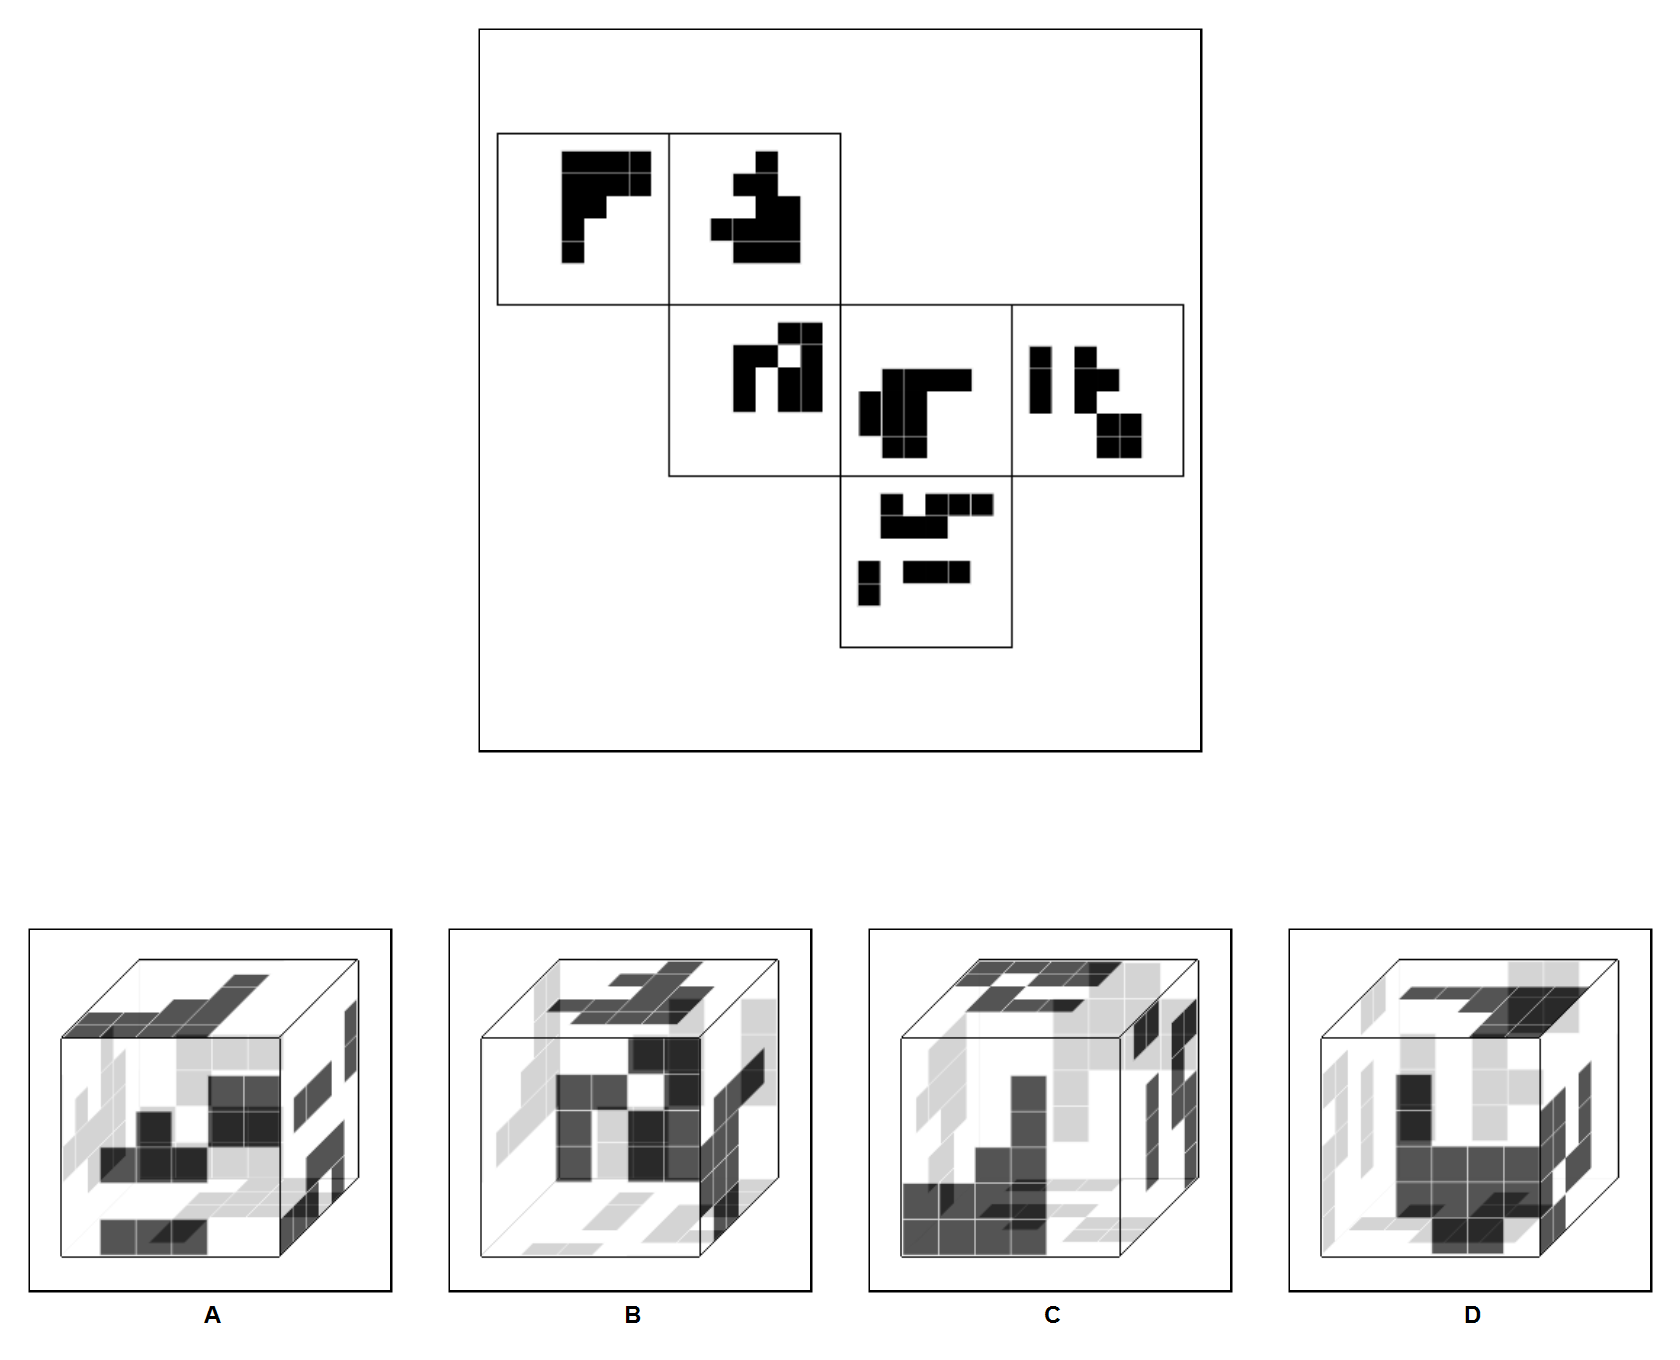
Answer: D